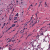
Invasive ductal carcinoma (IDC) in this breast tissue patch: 0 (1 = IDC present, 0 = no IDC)